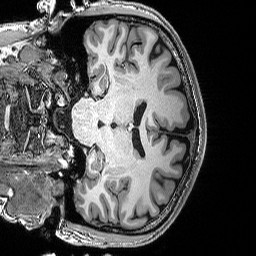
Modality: T1w
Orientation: coronal
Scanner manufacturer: siemens
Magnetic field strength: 3 T
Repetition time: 2.53 s
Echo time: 0.0033 s